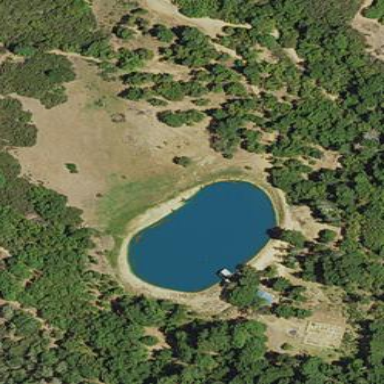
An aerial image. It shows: Pond surrounded by natural water.